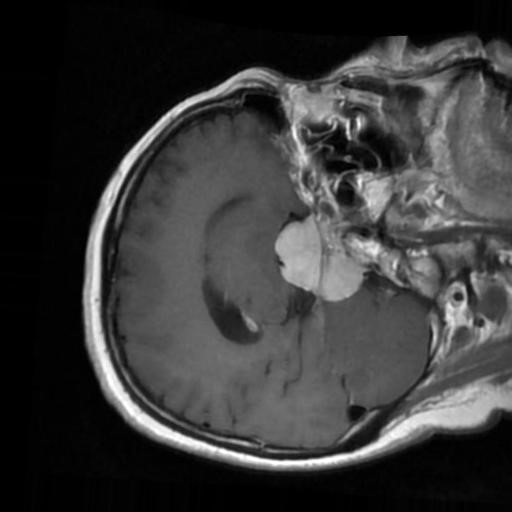
Label: brain_menin